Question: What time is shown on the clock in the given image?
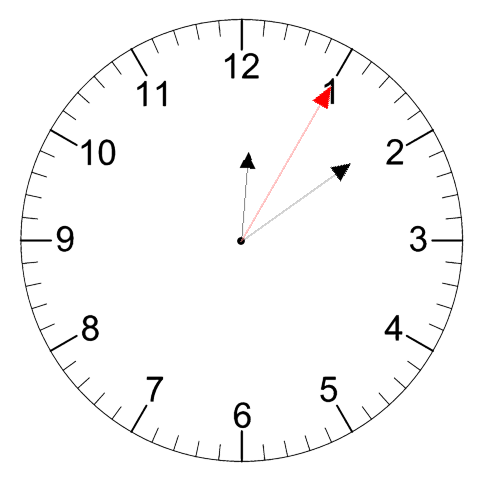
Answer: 12:09:05